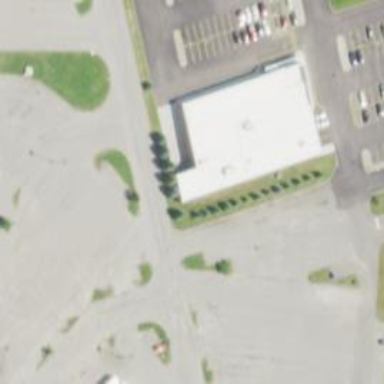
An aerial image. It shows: Supermarket.